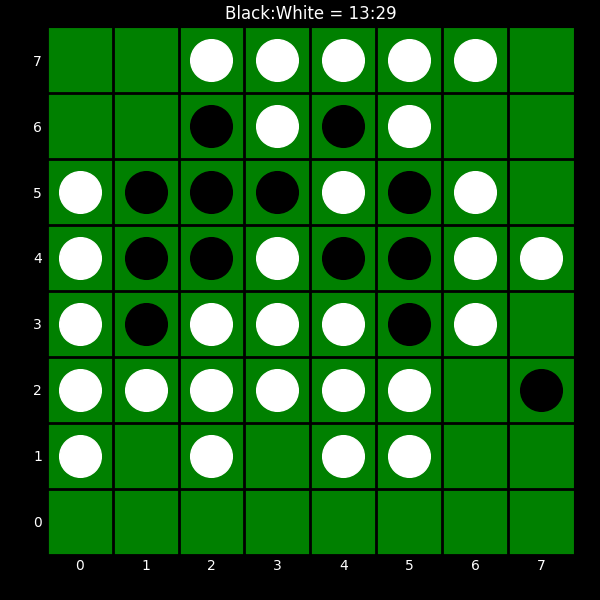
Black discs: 13
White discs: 29